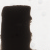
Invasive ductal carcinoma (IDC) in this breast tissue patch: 0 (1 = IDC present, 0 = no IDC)